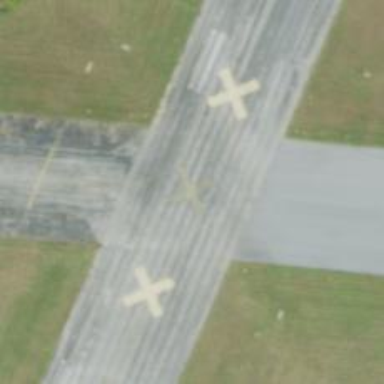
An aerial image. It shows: Runway at airport.